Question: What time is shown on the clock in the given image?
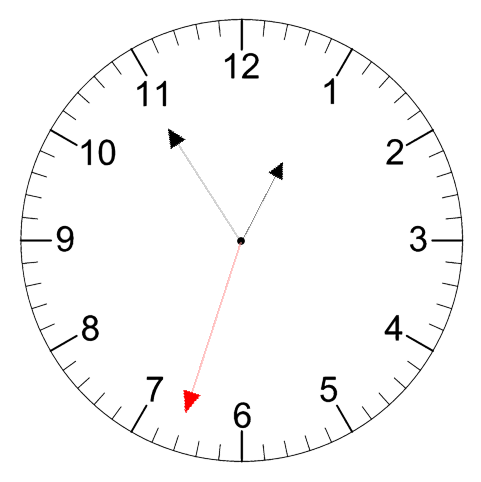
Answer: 12:54:33